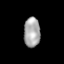
Tissue: lung
Cell type: Others
Senescence score: 0.2223
Nuclear area (px): 475
Mean DAPI intensity: 167.179